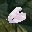
Label: 6